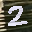
Label: 2